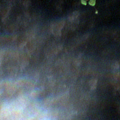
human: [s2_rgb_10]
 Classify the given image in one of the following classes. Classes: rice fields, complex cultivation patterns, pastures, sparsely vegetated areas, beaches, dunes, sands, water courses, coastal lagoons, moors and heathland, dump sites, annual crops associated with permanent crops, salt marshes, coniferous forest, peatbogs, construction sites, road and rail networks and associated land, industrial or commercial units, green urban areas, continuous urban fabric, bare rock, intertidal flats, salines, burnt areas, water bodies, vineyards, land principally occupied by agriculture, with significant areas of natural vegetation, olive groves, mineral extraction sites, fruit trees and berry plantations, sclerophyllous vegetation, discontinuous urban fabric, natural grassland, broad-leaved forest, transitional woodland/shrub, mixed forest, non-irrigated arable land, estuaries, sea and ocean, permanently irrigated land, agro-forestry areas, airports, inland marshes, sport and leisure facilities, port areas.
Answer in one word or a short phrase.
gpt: coniferous forest, water bodies